Interaction volume radius: 10 \u00c5
Interaction volume height: 20 \u00c5
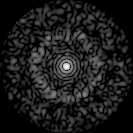
Disorder parameter: 0.8261